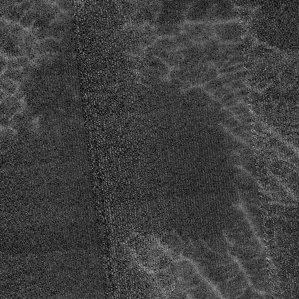
Label: frost